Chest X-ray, AP view. Patient: 53 years old, sex F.
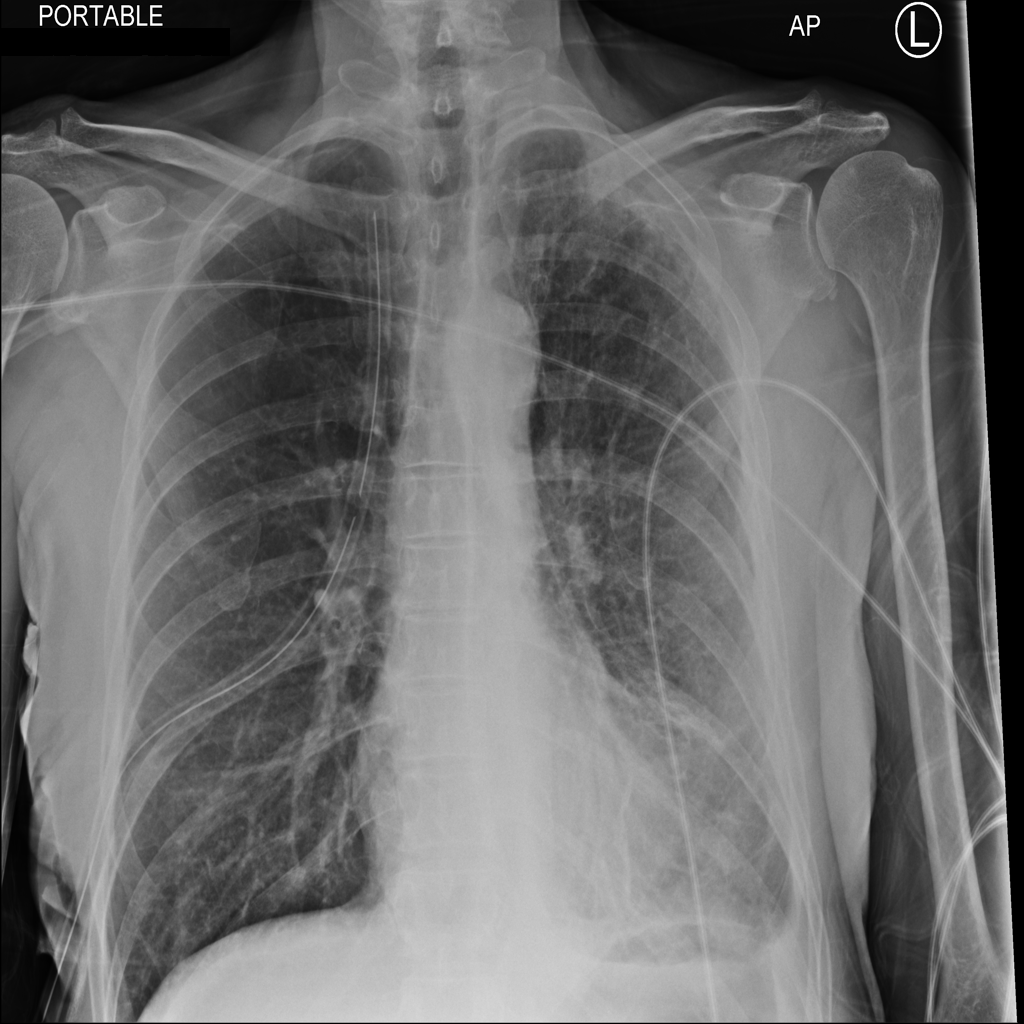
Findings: Effusion, Pleural_Thickening